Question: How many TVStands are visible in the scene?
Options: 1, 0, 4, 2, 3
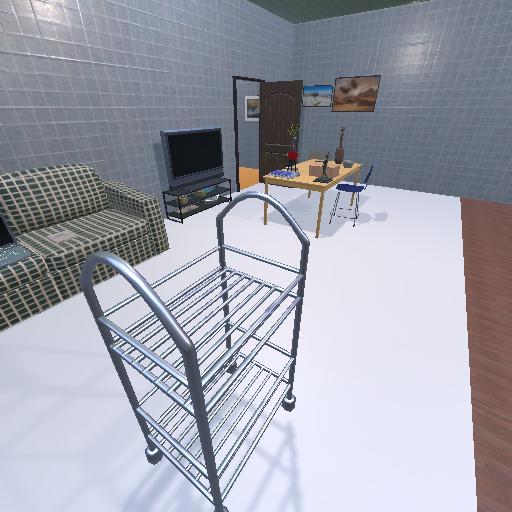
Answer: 1